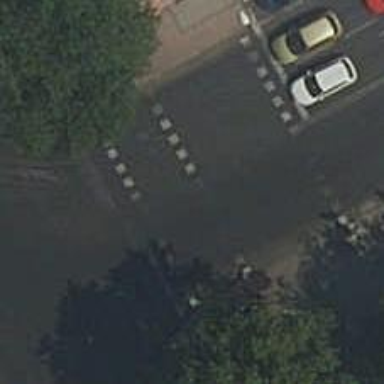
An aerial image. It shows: Crossing with traffic signals. It is zebra crossing.